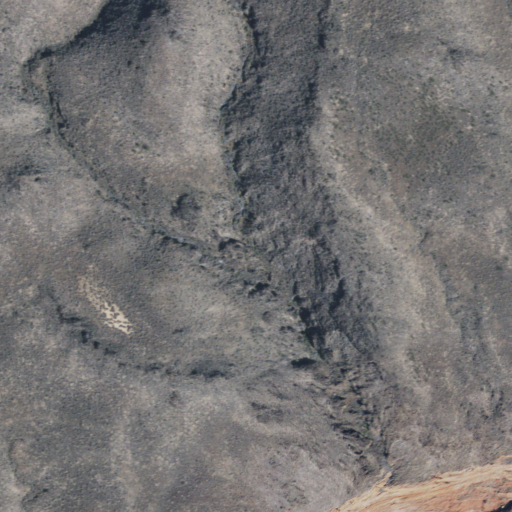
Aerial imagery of valley in Arizona named Toroweap Valley containing only shrub